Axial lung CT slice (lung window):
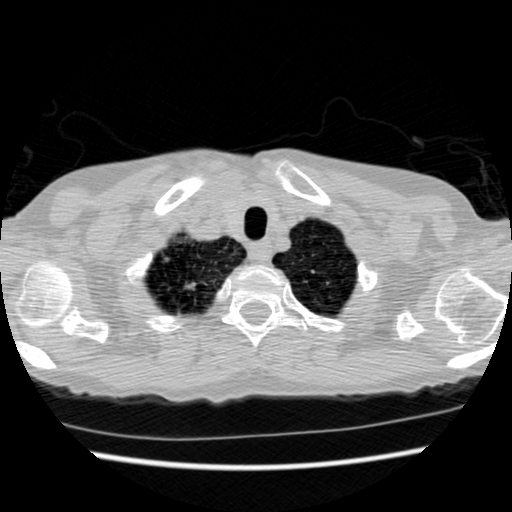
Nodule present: yes
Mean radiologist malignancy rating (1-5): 4